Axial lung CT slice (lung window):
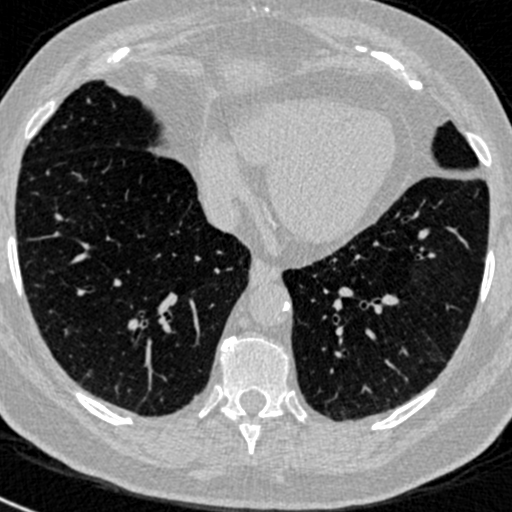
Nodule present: no